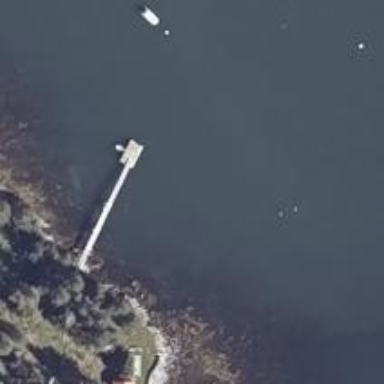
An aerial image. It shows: Man-made pier.